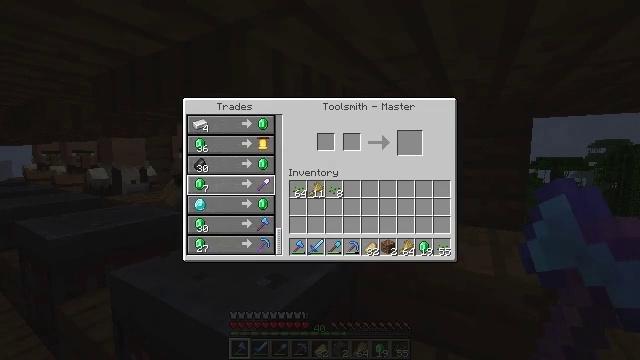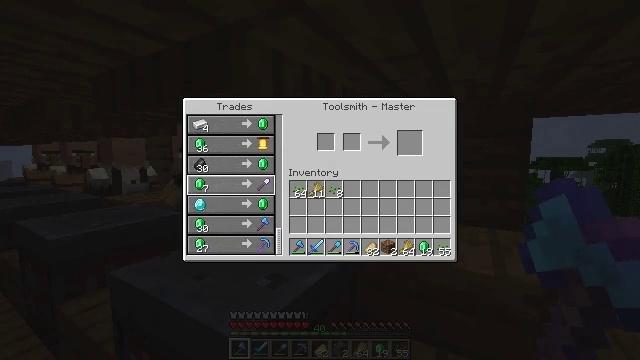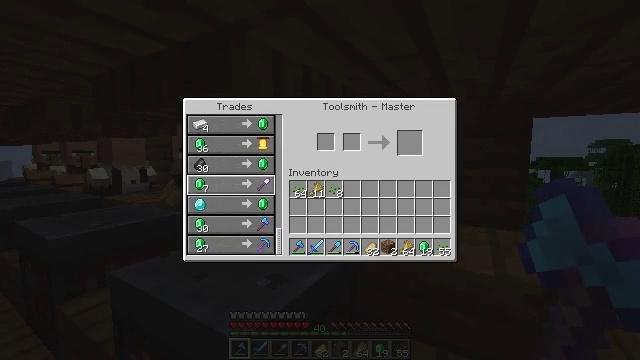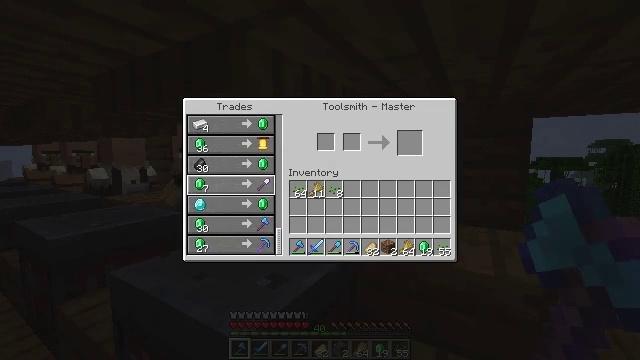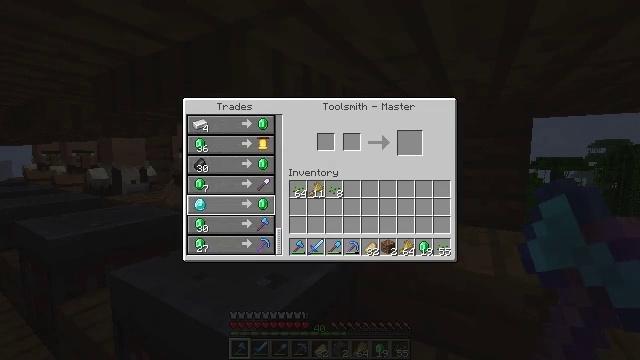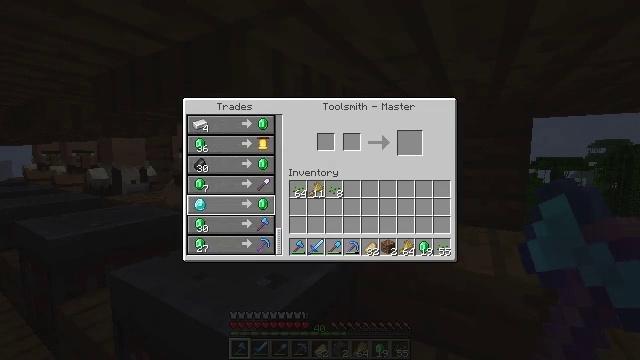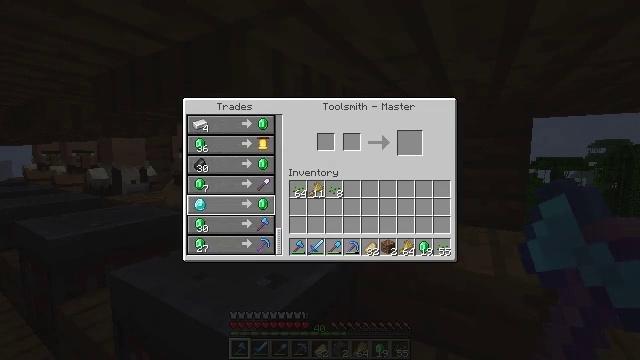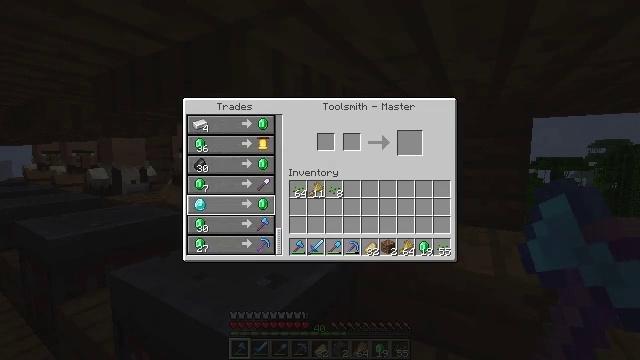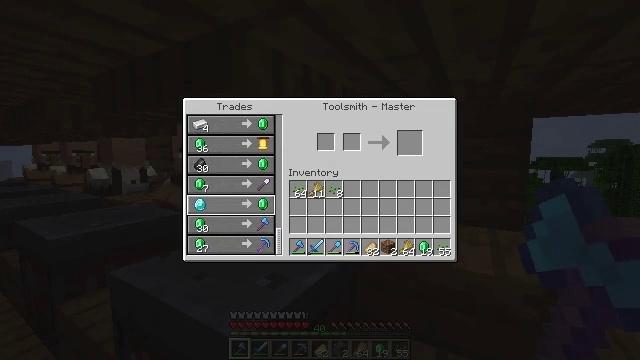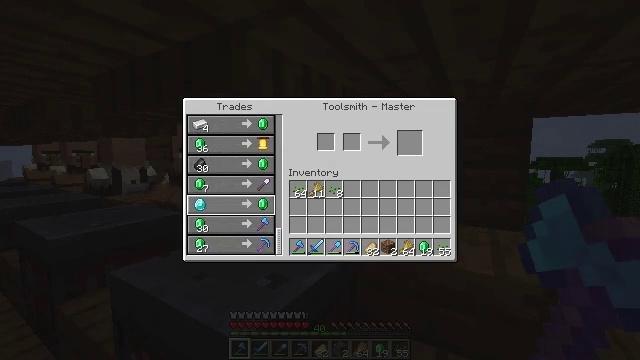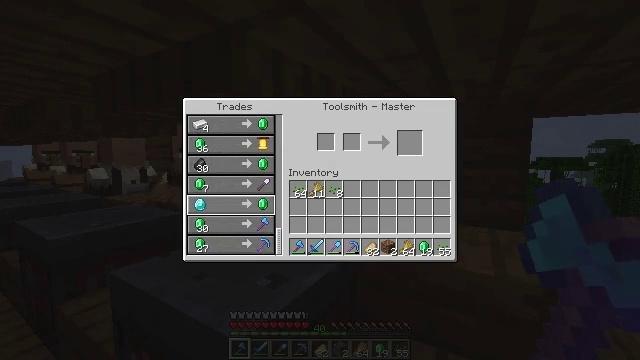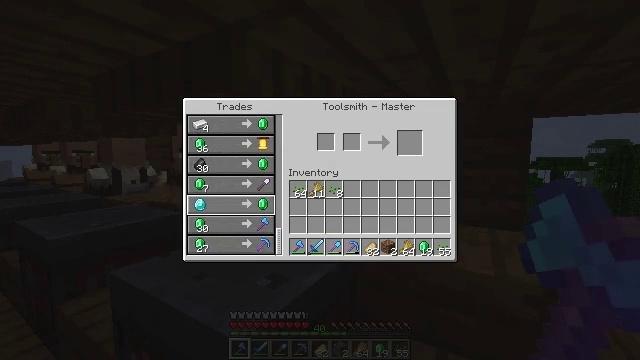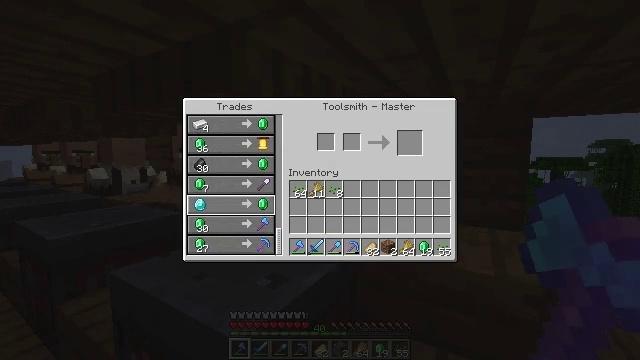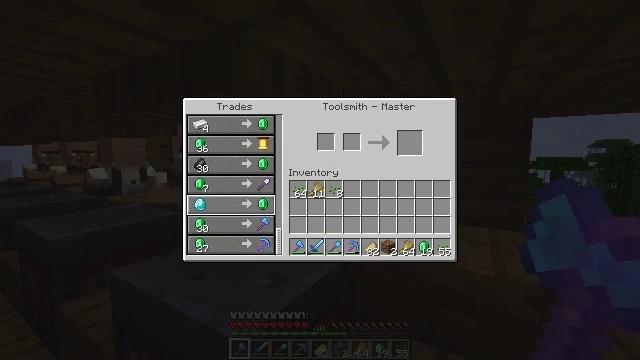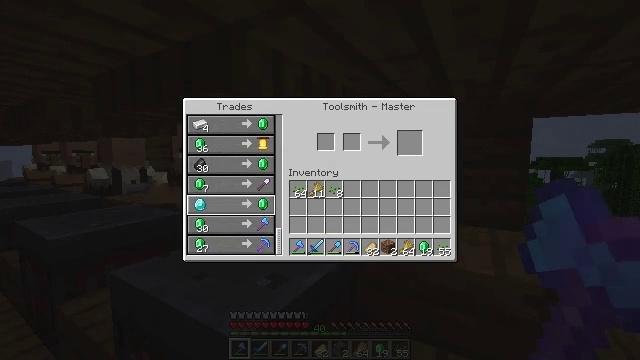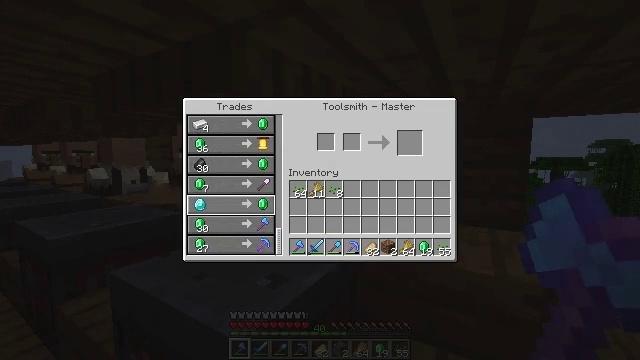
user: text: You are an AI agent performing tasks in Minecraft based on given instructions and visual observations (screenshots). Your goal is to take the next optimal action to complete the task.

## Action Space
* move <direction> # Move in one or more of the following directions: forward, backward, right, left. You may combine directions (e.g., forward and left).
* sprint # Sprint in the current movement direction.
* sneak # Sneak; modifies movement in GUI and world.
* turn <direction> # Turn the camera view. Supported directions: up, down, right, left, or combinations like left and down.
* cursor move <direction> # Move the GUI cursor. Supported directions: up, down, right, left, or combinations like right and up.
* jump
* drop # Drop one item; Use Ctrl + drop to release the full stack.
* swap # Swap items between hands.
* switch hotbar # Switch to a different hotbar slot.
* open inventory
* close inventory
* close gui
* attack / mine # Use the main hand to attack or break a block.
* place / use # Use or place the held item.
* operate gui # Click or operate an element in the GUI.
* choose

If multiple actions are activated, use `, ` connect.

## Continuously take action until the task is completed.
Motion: motion action
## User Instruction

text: Create a diamond hoe using diamonds and sticks.
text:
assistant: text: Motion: no_op
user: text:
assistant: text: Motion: no_op
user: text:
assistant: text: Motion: no_op
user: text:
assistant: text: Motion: no_op
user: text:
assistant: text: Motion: no_op
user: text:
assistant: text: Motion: no_op
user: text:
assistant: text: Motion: no_op
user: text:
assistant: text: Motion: no_op
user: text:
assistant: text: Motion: no_op
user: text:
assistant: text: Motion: no_op
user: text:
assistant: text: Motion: no_op
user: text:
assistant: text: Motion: no_op
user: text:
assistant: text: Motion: no_op
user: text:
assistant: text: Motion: no_op
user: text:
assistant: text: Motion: no_op
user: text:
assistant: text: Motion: no_op
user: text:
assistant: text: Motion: no_op
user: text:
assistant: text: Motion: no_op
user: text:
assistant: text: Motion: no_op
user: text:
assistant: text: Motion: close gui
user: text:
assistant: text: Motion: no_op
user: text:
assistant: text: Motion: no_op
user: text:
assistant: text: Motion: no_op
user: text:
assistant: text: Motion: no_op
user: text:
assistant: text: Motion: no_op
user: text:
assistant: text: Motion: turn left
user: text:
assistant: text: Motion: turn left and down
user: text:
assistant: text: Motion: turn left
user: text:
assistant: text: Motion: turn left
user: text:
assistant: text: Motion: turn left